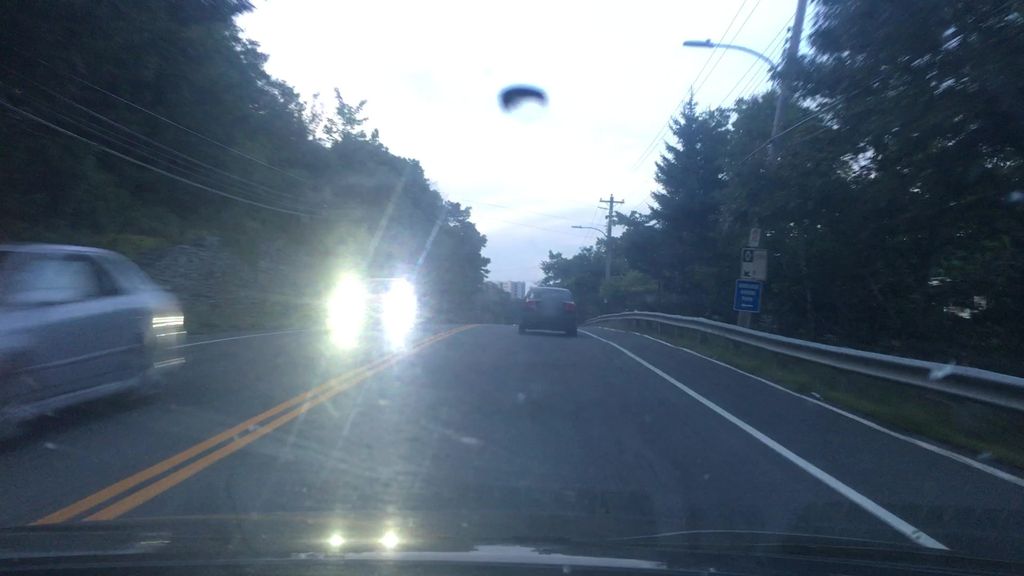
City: halifax